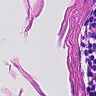
Metastatic tissue present: no